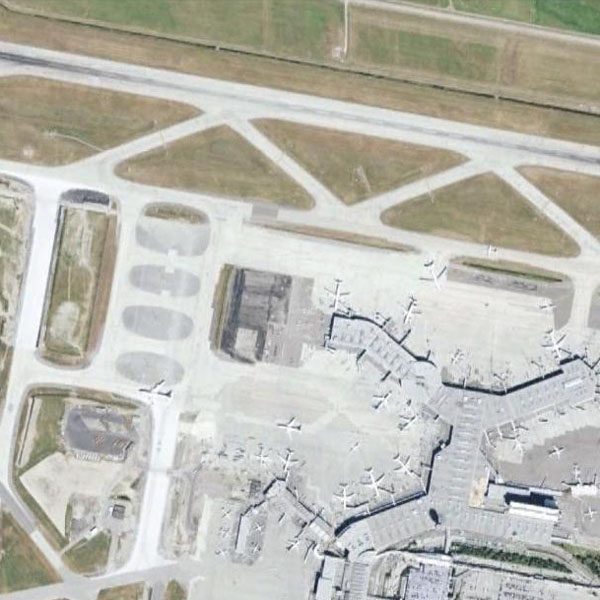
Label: Airport